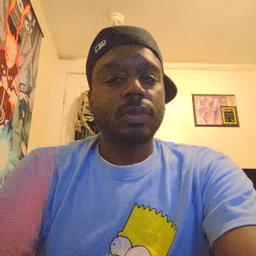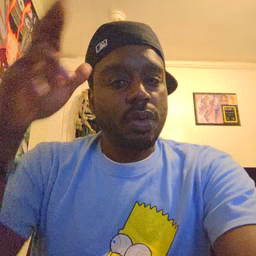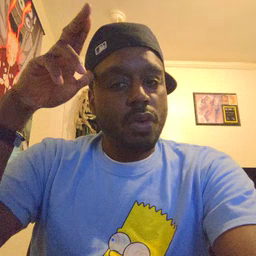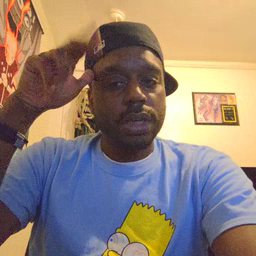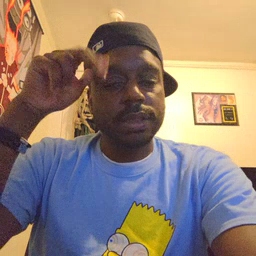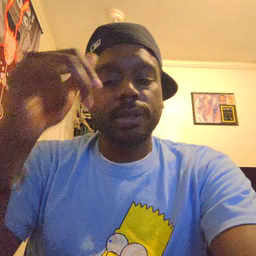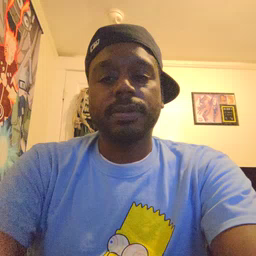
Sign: horse